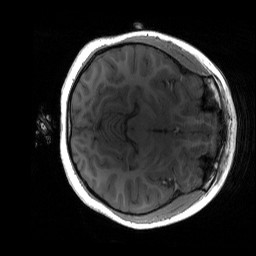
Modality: T1w
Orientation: axial
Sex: female
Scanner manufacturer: siemens
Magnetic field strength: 3 T
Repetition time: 1.9 s
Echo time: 0.00243 s